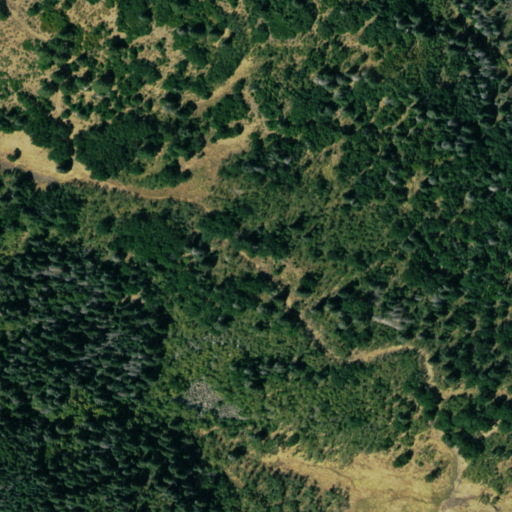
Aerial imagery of plain(s) in Colorado named Messer Flat containing deciduous forest, shrub, mixed forest, and evergreen forest